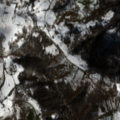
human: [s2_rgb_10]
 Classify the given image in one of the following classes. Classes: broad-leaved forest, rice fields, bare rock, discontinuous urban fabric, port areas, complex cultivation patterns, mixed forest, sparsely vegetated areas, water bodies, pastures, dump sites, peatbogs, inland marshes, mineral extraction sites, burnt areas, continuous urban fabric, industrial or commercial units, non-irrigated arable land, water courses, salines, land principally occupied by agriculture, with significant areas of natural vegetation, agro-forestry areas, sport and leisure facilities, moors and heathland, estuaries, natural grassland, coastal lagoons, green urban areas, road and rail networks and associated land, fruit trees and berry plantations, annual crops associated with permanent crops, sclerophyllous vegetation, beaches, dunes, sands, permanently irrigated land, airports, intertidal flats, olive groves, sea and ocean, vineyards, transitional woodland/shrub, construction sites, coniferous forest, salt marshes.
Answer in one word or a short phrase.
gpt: complex cultivation patterns, land principally occupied by agriculture, with significant areas of natural vegetation, broad-leaved forest, transitional woodland/shrub